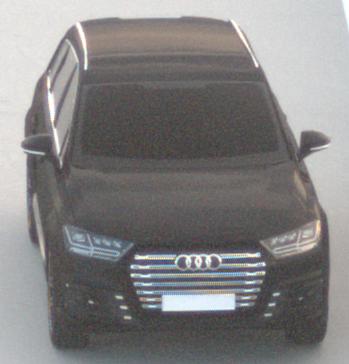
Make: Audi
Model: SQ7
Detailed model: -
Model produced from: 2016
Model produced until: 2018
Doors: 5
Color: black
Road condition: dry road
Daytime: sunrise or sunset
Contrast: low contrast